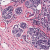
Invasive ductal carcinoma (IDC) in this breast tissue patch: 1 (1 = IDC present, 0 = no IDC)